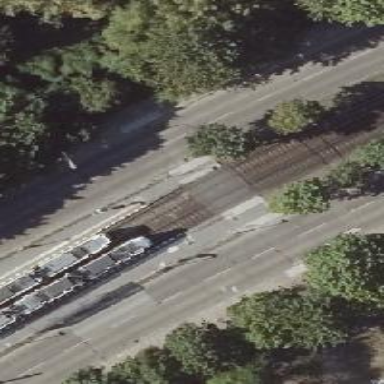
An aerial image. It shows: Tram stop position for public transport.